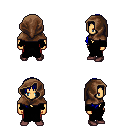
a pixel art fantasy rpg character, male body template, human, tanned skin, black robe, red pants, blue right-swept hairstyle, cloth hood, maroon shoes, four views (front, back, left, right), 2x2 character sprite sheet, small pixel art, hard edges, no anti-aliasing